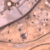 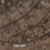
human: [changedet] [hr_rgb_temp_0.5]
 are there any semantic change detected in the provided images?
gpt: Many houses have been built in the area.